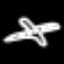
Label: airplane